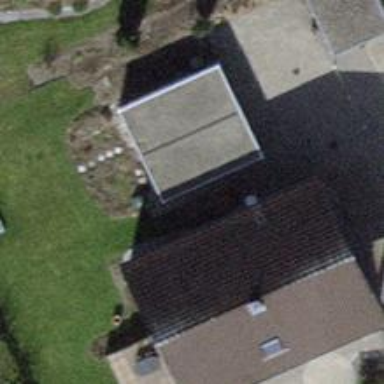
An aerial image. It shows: Group of garages.